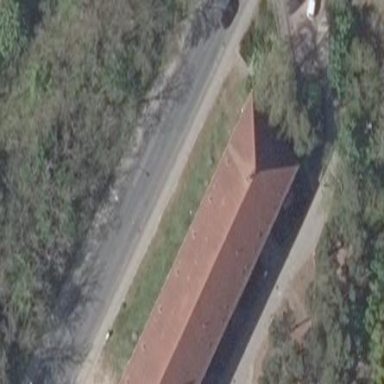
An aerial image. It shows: Image showing building with apartments.